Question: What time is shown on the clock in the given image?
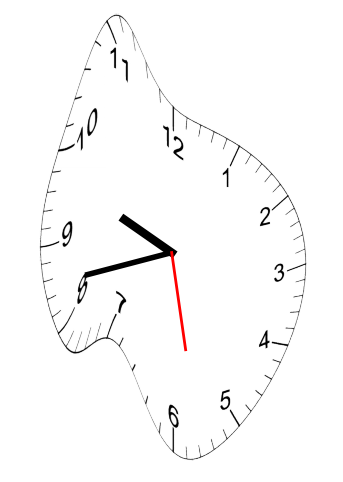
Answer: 09:42:28